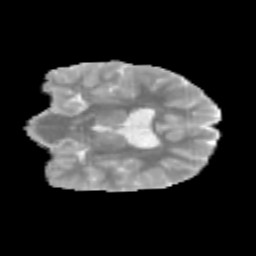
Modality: MD
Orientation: coronal
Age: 9
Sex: male
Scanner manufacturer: siemens
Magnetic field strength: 3 T
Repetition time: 3.8 s
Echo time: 0.07 s